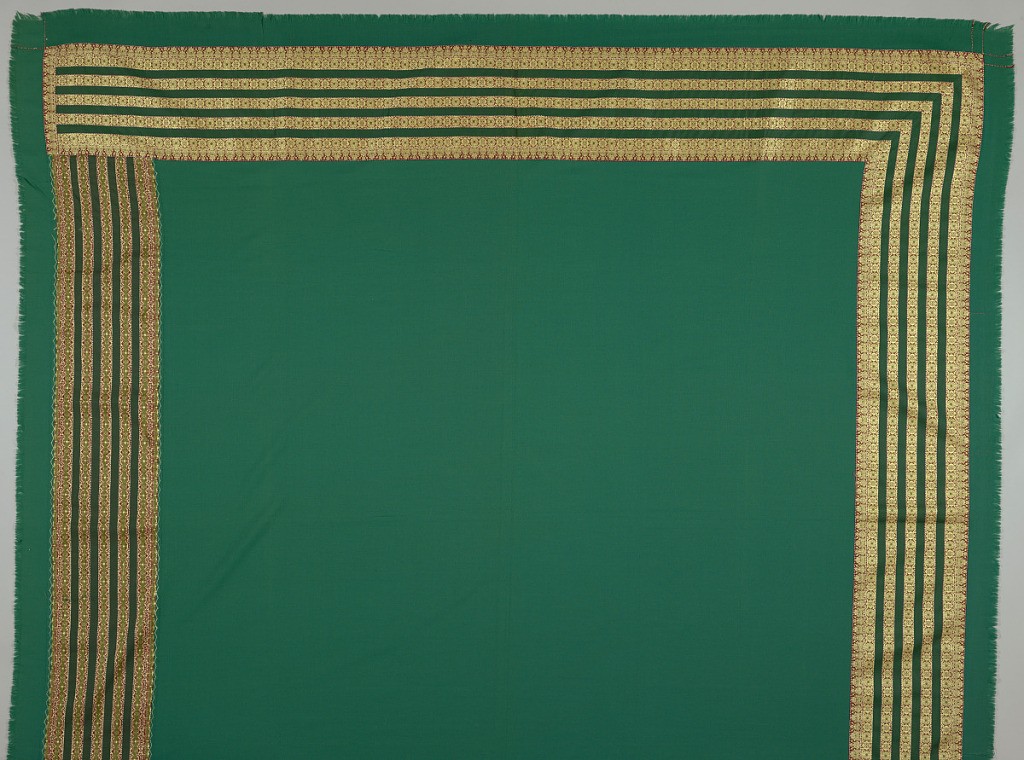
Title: Shawl
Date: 19th century
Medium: wool Technique: twill weave
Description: Square shawl with a green center and borders on all four sides. Borders have two wide and three narrow bands showing a conventionalized floral pattern in yellow, brown and green. Border woven separately and joined by sewing.